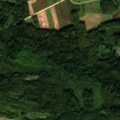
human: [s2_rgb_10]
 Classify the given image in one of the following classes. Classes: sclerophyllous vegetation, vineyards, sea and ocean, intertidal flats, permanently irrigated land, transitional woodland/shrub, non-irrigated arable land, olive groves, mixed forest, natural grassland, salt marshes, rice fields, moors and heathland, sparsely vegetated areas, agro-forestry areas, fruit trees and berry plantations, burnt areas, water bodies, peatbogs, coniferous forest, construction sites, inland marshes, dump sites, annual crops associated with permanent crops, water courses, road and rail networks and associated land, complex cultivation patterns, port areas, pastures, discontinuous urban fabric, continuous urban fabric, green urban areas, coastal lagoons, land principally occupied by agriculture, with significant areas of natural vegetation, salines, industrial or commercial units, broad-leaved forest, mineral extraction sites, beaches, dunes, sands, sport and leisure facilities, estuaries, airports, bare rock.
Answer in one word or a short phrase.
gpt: non-irrigated arable land, complex cultivation patterns, mixed forest, transitional woodland/shrub